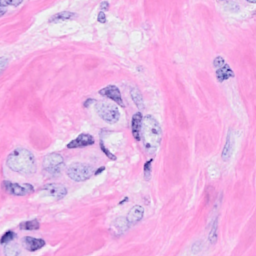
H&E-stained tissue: Breast